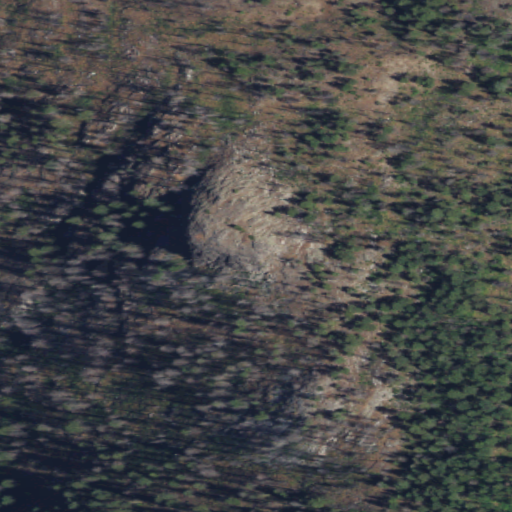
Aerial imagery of mountain in Washington named Central Peak containing shrub, evergreen forest, and grassland